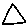
Label: triangle